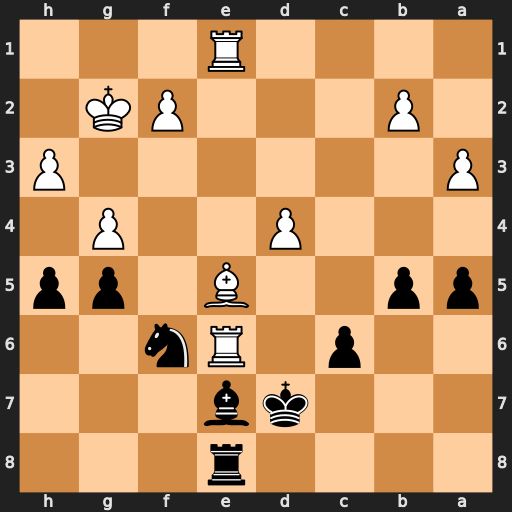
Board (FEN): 4r3/3kb3/2p1Rn2/pp2B1pp/3P2P1/P6P/1P3PK1/4R3
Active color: b
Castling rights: -
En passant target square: -
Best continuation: Kxe6 Bxf6+ Kxf6